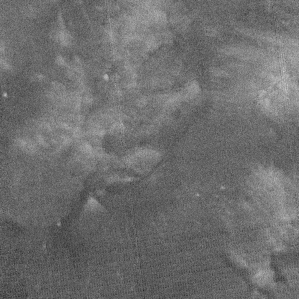
Label: frost